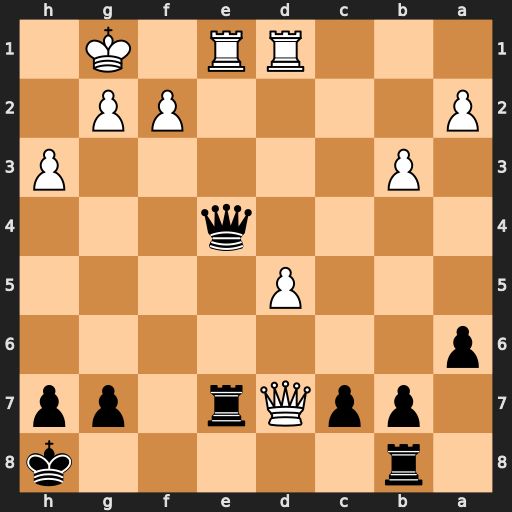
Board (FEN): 1r5k/1ppQr1pp/p7/3P4/4q3/1P5P/P4PP1/3RR1K1
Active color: b
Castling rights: -
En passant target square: -
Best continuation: Qxe1+ Rxe1 Rxd7